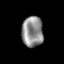
Tissue: lung
Cell type: T cells
Senescence score: 0.2312
Nuclear area (px): 643
Mean DAPI intensity: 141.384